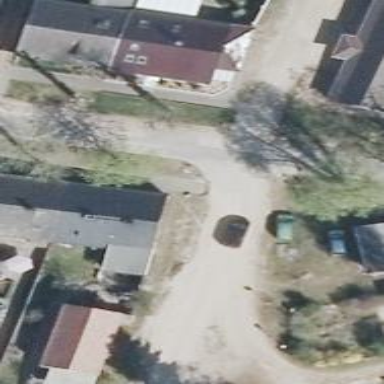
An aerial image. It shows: Residential road with concrete surface.